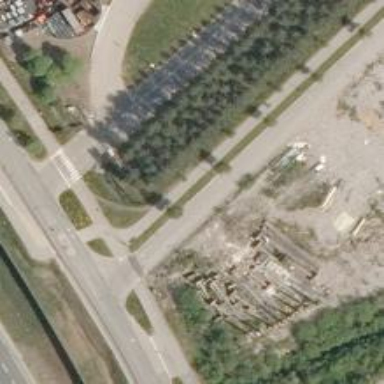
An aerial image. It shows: Asphalt cycleway.